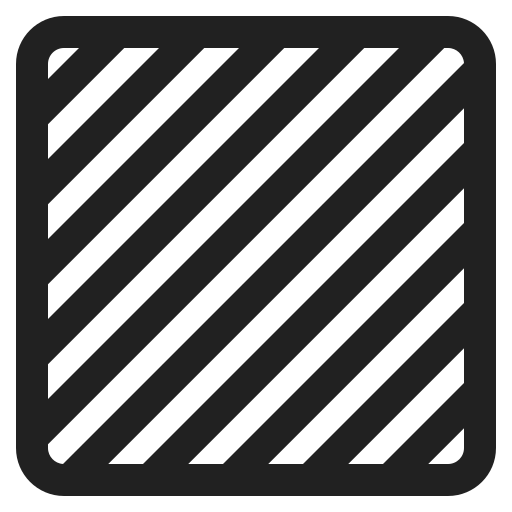
purple square high contrast